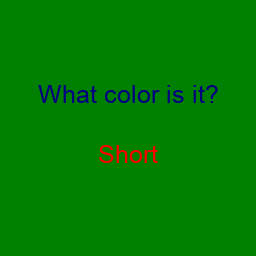
Color: red
Background color: green
Question text color: navy